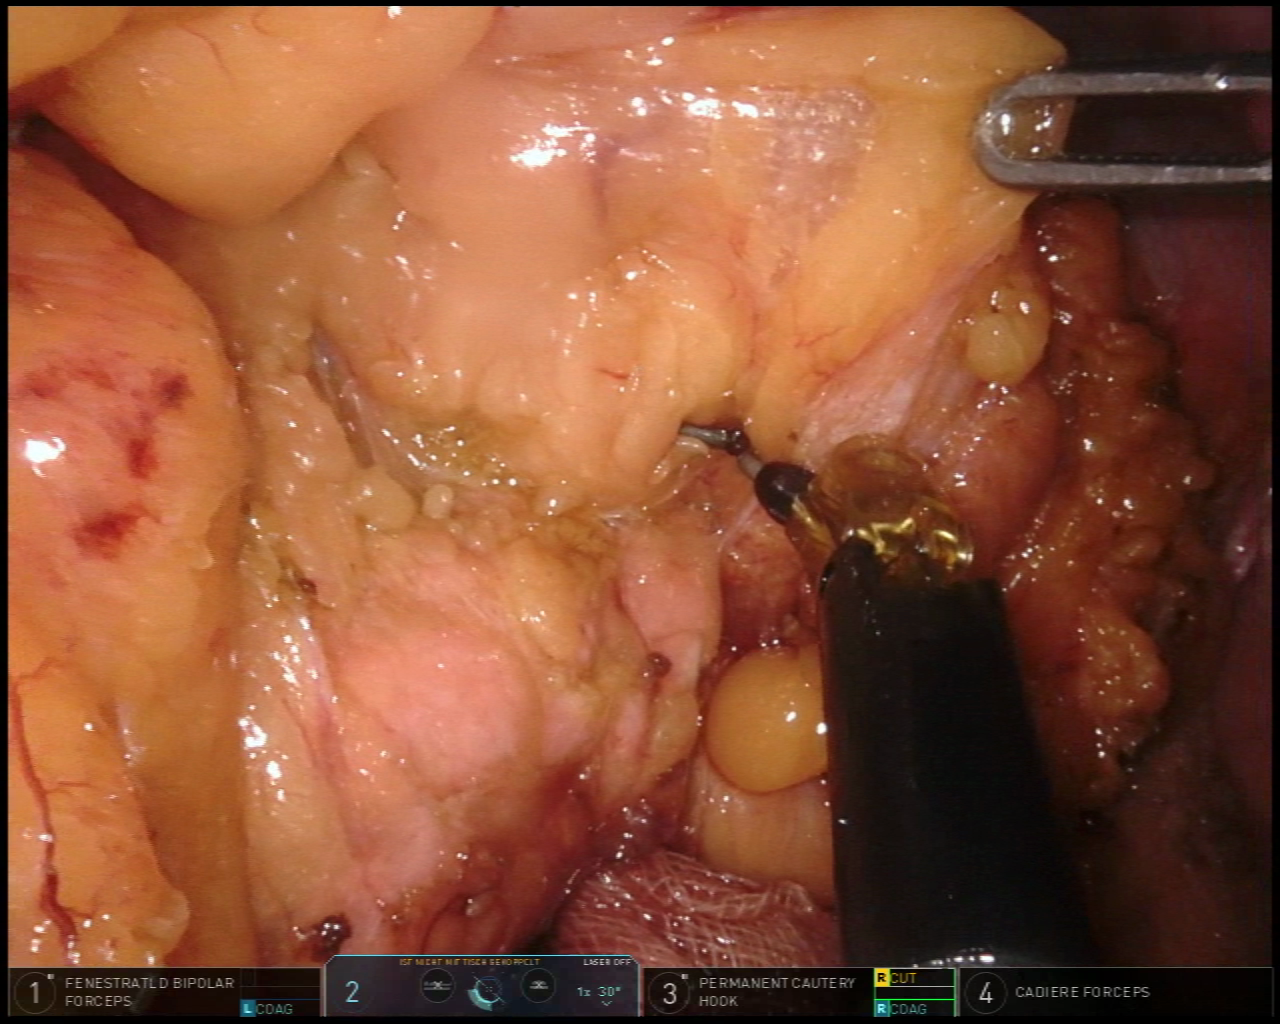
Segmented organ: pancreas
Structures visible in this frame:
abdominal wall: yes
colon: no
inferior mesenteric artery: no
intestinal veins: no
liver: no
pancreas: yes
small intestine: no
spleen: no
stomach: no
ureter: no
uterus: no
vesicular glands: no